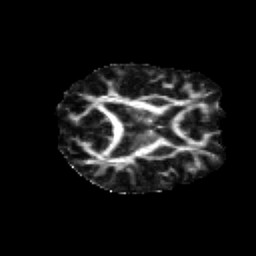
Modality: FA
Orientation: axial
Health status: healthy
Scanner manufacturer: siemens
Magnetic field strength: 3 T
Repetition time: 12 s
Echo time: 0.092 s